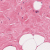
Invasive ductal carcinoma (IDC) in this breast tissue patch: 0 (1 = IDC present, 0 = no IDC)